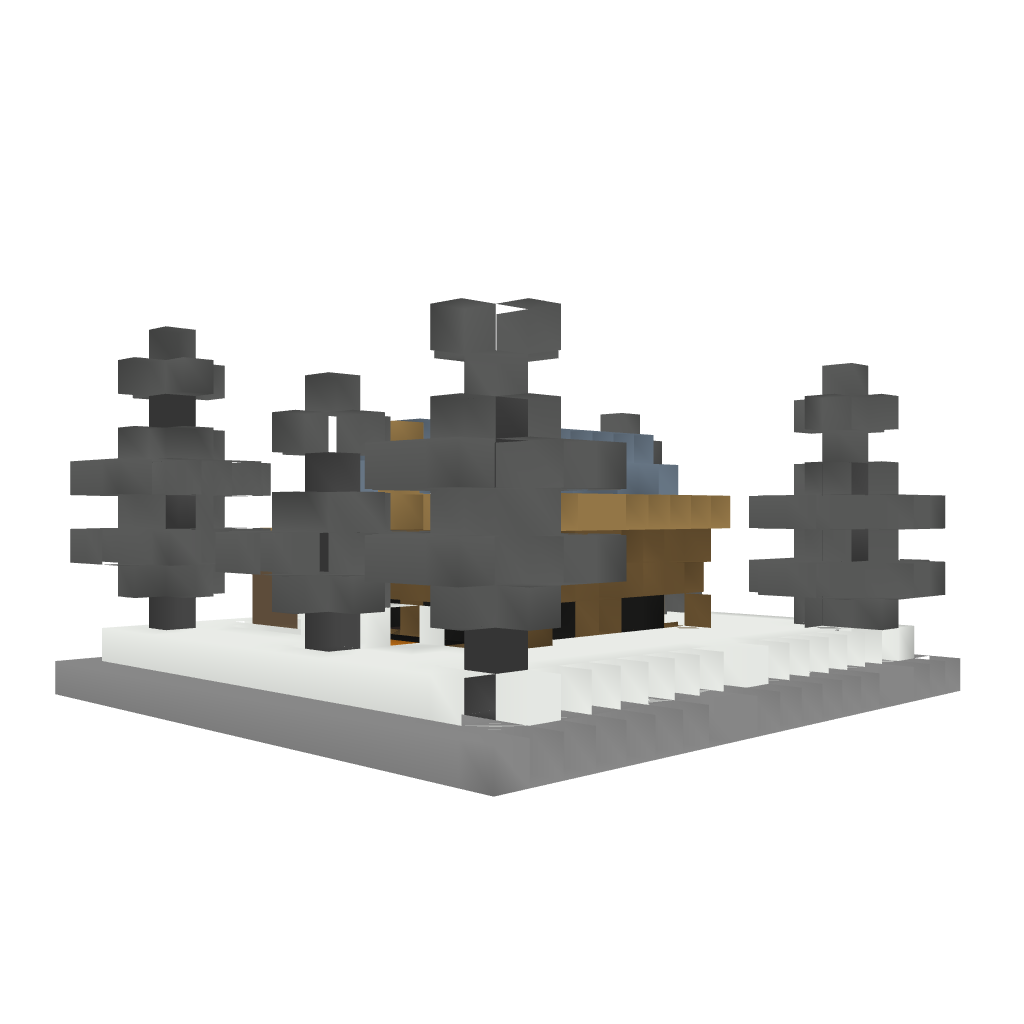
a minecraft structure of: Taiga Hut